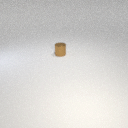
small brown metal cylinder